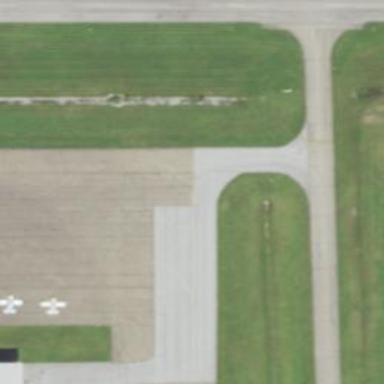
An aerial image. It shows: View of taxiway at the airport.